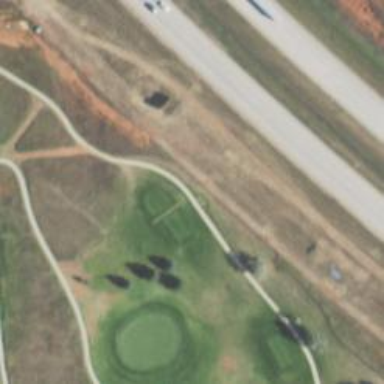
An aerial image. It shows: Service road designated as golf cart path.